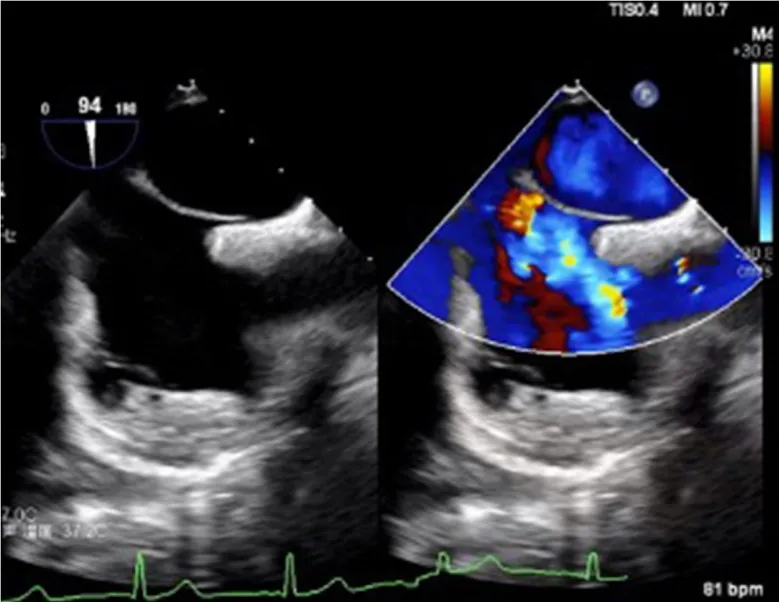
TEE revealed a foramen ovale of the atrial septum, with a width of ~2.2 mm and a length of ~15 mm.
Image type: radiology (ultrasound)